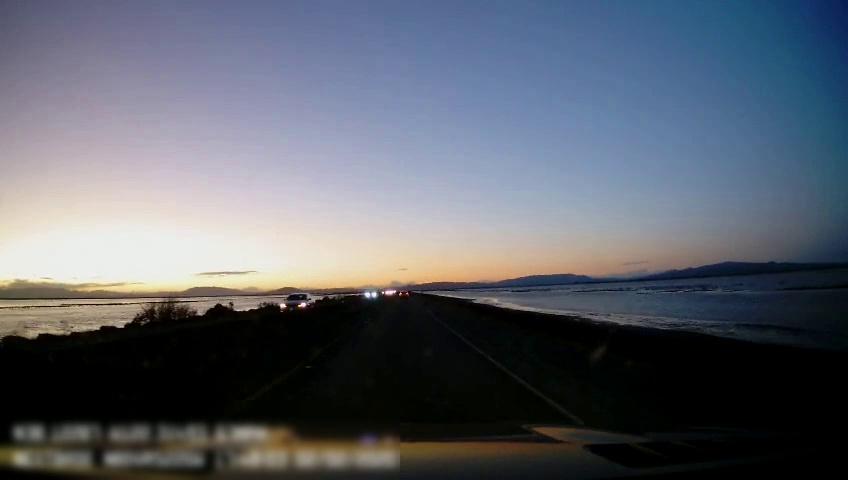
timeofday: Dusk/Dawn/Twilight
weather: Sunny
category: Drivable Space
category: Vehicles | Car
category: Vehicles | SUV
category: Vehicles | Car
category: Lanes | Current Lane
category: Lanes | Current Lane